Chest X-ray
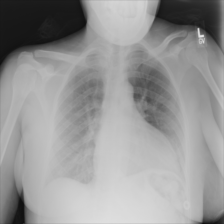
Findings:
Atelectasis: negative
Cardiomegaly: positive
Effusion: negative
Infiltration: negative
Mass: negative
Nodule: negative
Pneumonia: negative
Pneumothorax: negative
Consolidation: negative
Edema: negative
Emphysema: negative
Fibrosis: negative
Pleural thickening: negative
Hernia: negative